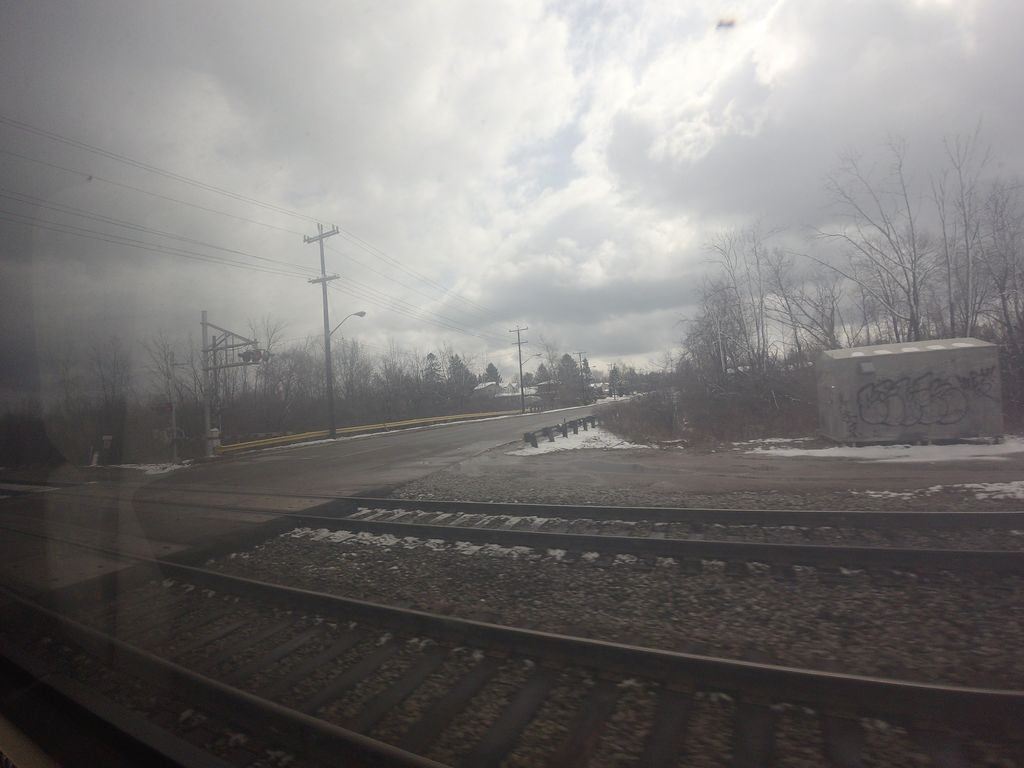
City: toronto